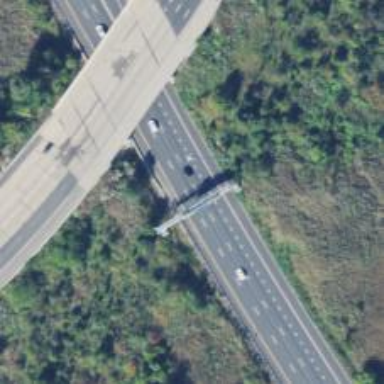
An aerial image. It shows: Motorway junction.